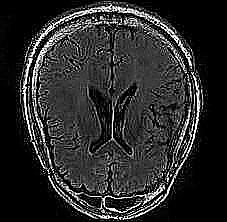
Label: notumor